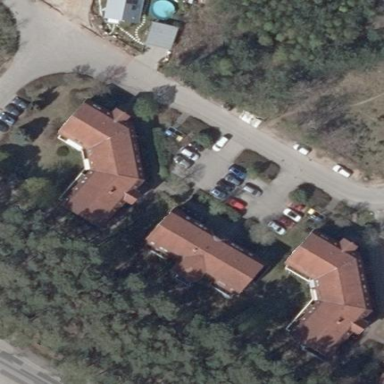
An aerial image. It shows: Parking area with paving stones surface.